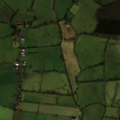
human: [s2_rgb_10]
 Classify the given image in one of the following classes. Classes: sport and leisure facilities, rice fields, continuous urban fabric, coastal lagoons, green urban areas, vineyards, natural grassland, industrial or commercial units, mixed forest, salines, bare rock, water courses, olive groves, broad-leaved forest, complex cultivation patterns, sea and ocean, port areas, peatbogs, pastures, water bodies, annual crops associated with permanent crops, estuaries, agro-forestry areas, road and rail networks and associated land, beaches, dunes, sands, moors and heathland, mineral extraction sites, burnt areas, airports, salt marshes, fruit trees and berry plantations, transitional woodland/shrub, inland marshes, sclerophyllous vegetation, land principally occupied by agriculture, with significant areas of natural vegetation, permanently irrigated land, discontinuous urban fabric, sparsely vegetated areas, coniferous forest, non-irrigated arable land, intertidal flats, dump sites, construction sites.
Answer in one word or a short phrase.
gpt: pastures, broad-leaved forest